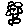
Label: flower